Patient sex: F
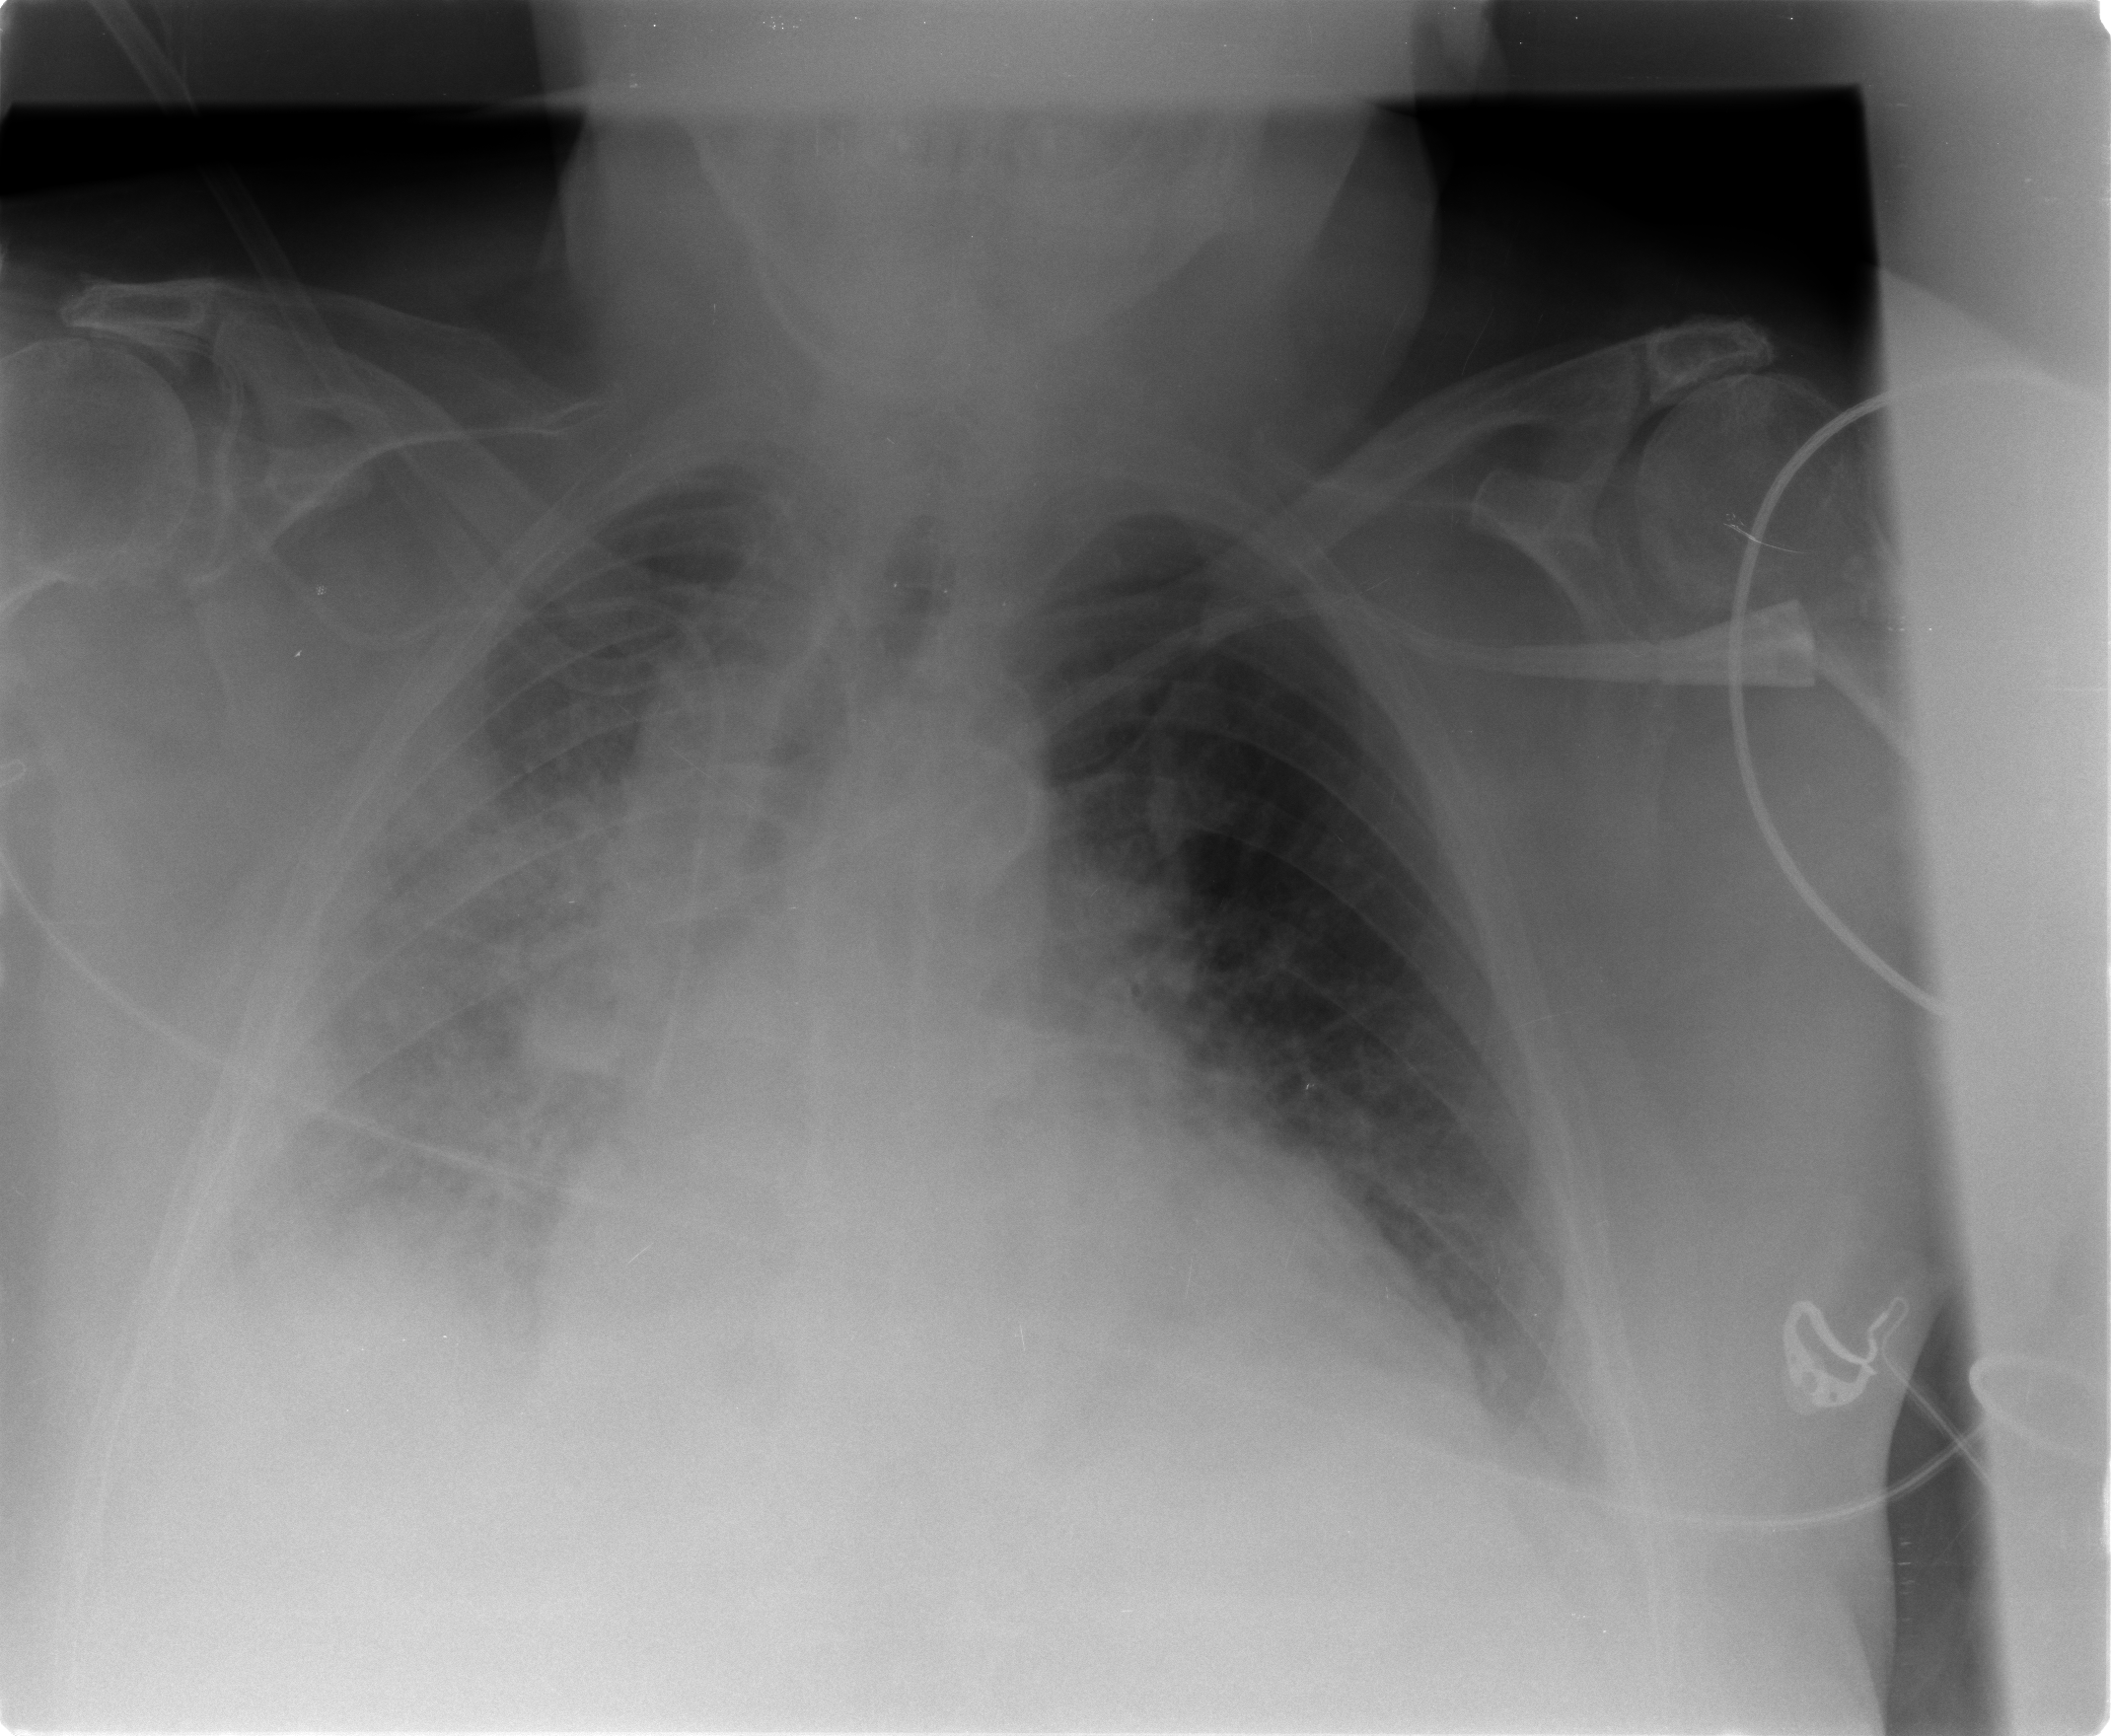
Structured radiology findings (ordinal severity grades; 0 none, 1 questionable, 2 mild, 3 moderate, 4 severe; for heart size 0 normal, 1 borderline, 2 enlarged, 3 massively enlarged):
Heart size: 2
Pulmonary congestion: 2
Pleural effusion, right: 2
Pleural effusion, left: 1
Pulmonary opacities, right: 3
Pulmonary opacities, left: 0
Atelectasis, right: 3
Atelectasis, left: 1